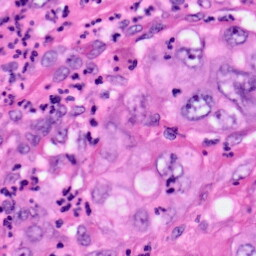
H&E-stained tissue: Pancreatic